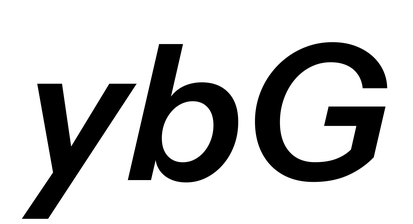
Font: InstrumentSans-Italic_SemiBold_Italic